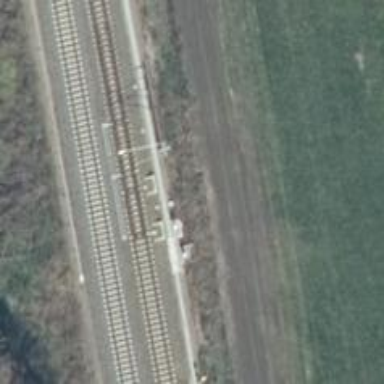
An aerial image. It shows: Railway switch.